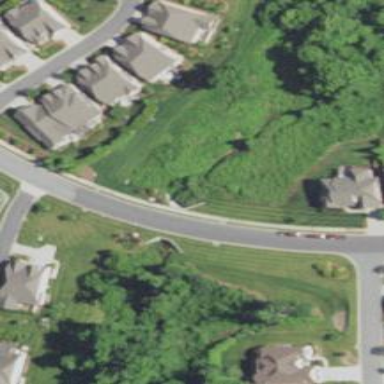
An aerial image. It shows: Residential road with sidewalk on the left side.